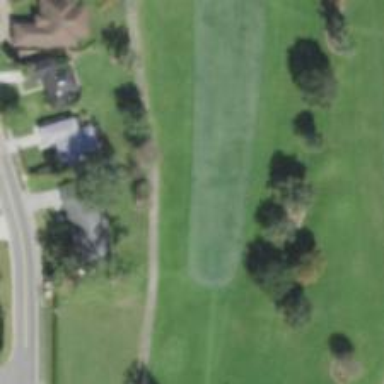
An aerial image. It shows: Path for golf carts.